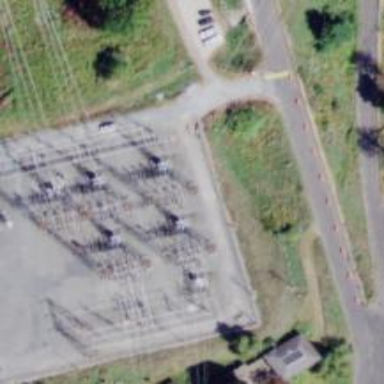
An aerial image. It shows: Switch for power supply.